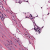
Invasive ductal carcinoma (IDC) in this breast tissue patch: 0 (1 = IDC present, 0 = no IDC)